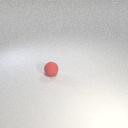
small red rubber sphere